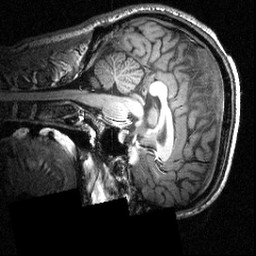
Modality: T1w
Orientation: sagittal
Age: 26
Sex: male
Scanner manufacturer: siemens
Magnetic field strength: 3.951 T
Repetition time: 1.5 s
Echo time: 0.00335 s